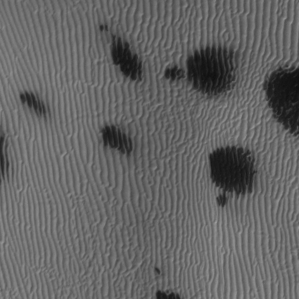
Label: frost